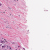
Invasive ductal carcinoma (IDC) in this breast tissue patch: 1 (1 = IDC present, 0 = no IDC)